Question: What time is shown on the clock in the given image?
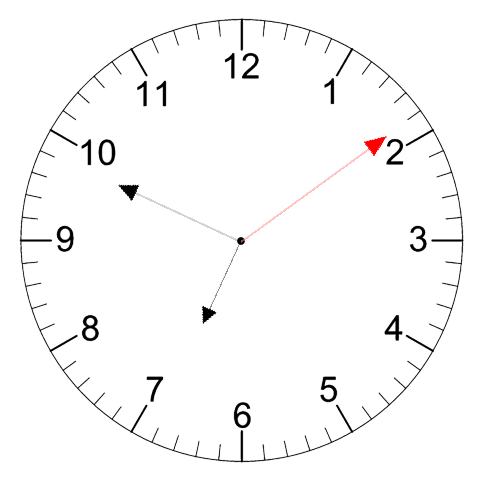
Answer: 06:49:09